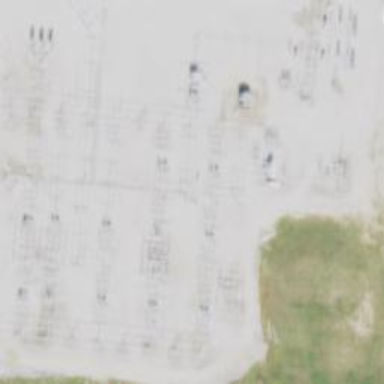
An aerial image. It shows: Switch used for power control.